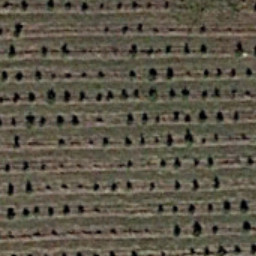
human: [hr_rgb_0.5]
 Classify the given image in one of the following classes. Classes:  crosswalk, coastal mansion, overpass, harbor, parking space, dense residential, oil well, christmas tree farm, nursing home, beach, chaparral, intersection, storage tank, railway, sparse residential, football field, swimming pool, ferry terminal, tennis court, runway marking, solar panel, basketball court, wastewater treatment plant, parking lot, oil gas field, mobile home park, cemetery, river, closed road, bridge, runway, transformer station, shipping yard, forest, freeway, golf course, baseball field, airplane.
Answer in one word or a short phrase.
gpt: christmas tree farm